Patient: sex M, age 64
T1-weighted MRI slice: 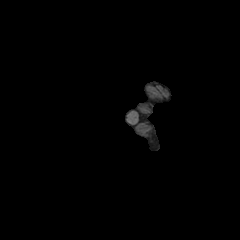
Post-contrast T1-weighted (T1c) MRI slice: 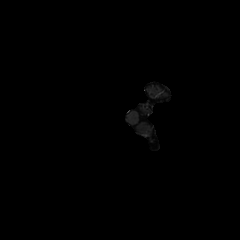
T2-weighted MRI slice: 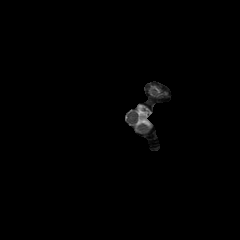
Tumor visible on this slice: no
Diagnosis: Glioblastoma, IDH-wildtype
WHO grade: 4